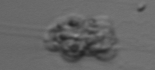
Label: Leptocylindrus_mediterraneus